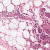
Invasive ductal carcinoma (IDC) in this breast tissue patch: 1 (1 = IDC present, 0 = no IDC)